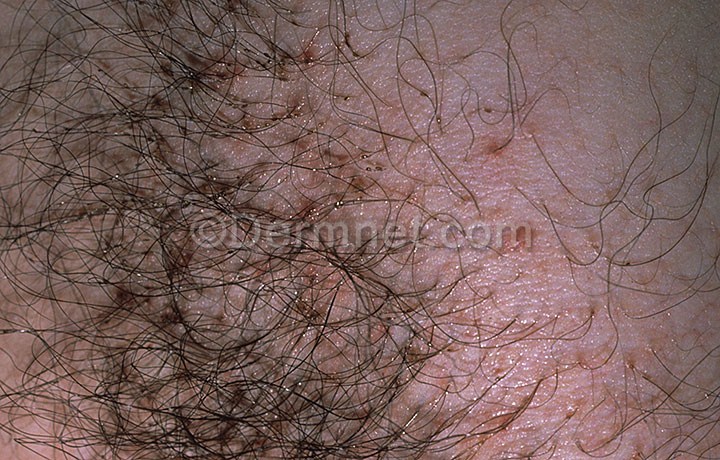
Disease: Scabies Lyme Disease and other Infestations and Bites